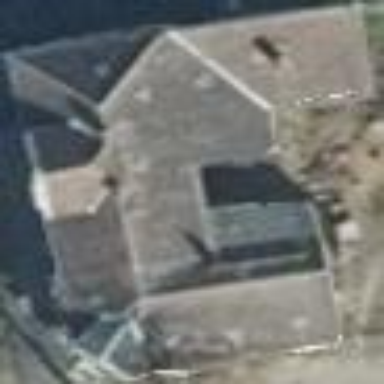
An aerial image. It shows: Simple house.